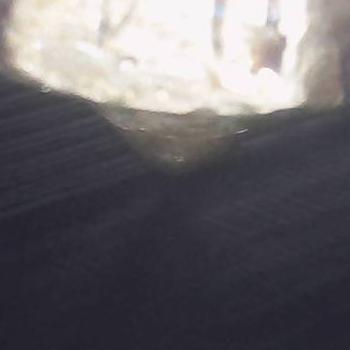
Flow rate: 39%